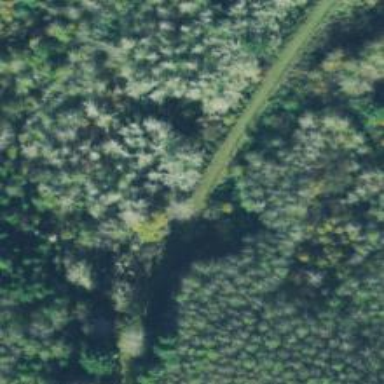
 with the note indicating it has been repurposed as rail-trail."